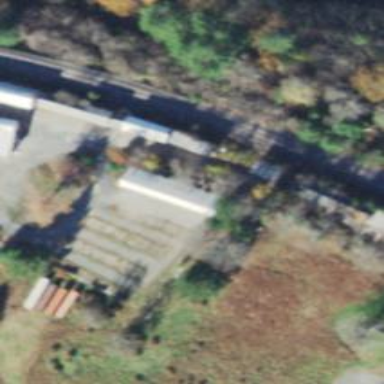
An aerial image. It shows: Abandoned railway.